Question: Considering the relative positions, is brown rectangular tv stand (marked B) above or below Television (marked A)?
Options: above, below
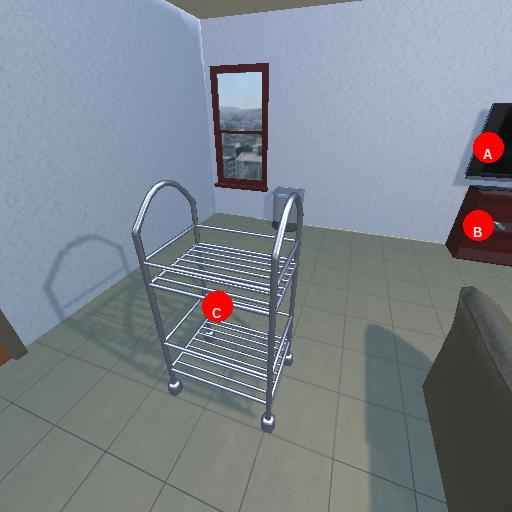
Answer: above